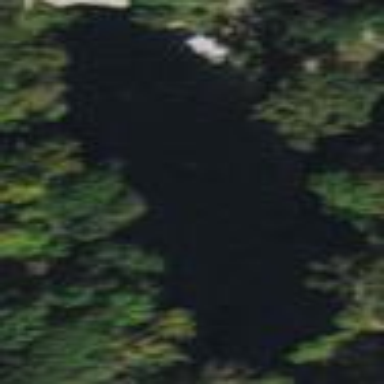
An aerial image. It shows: Pond with natural water.